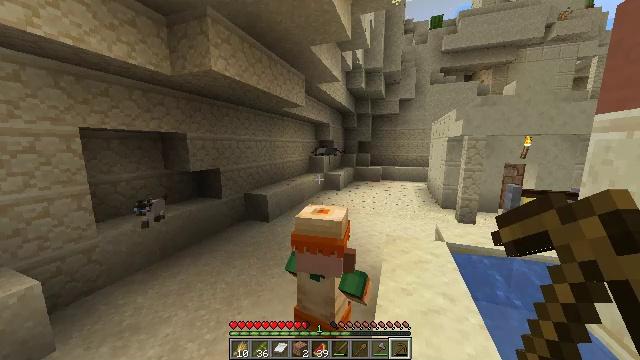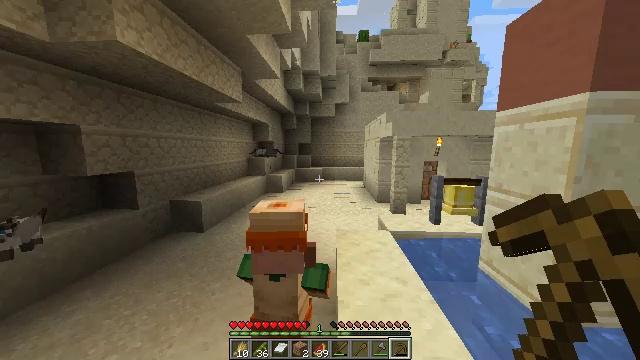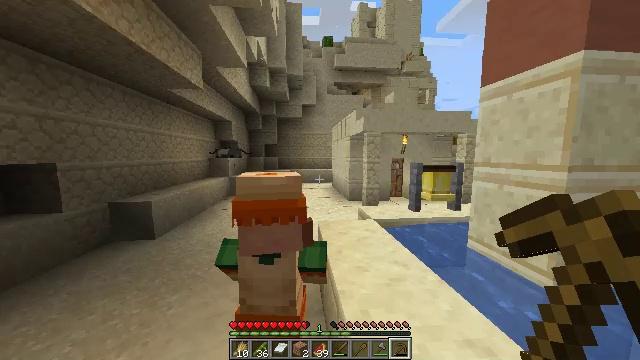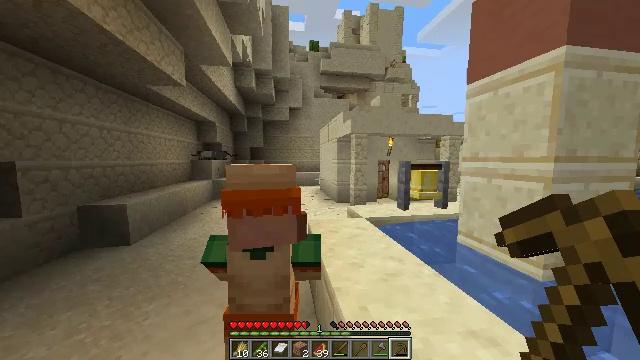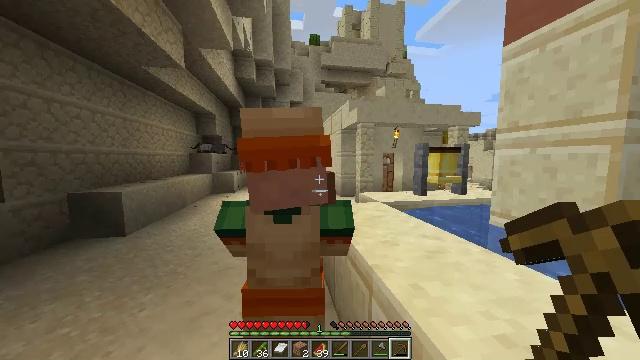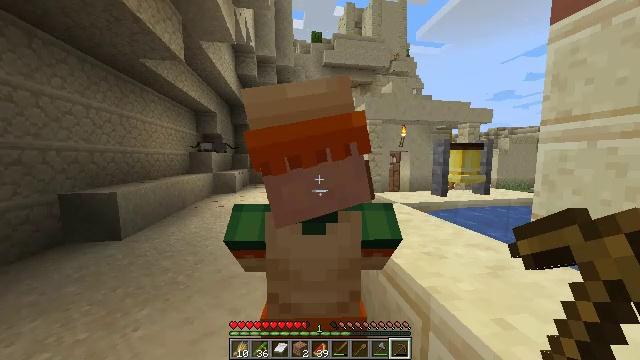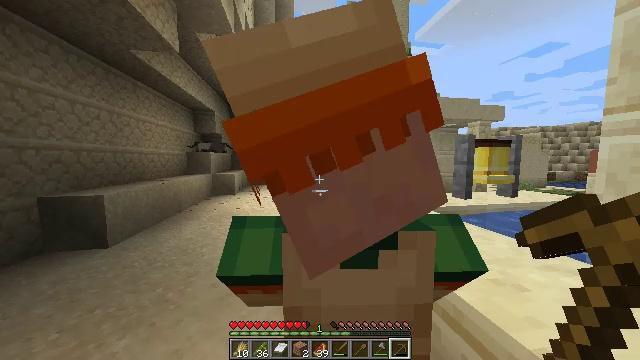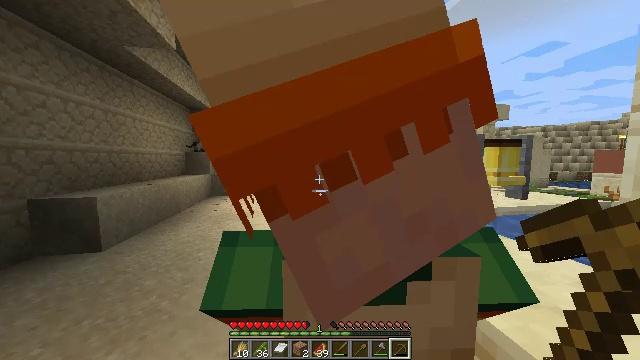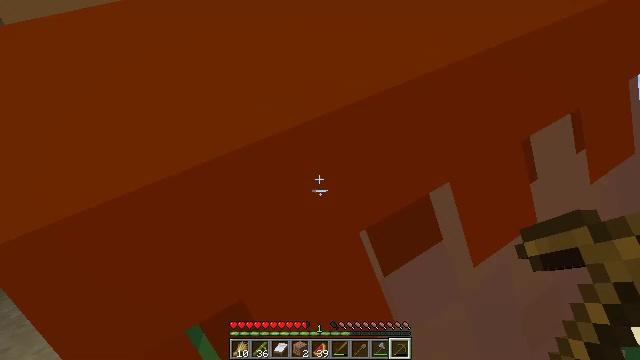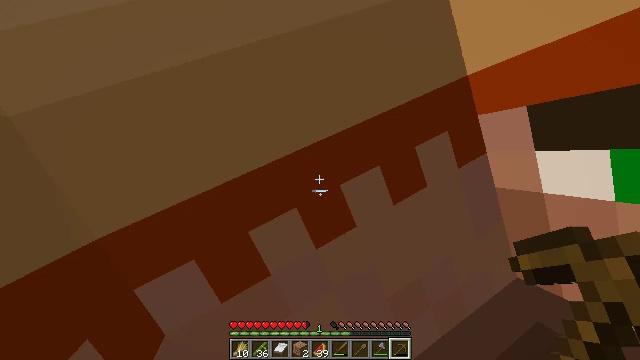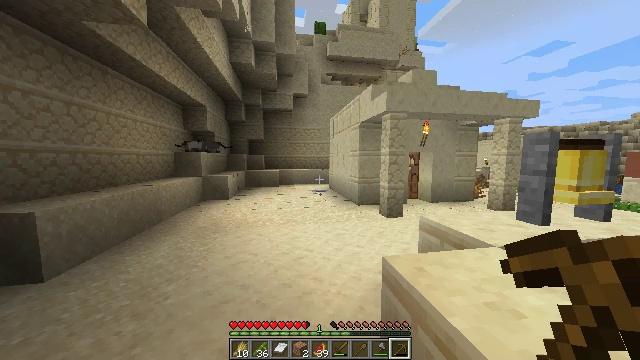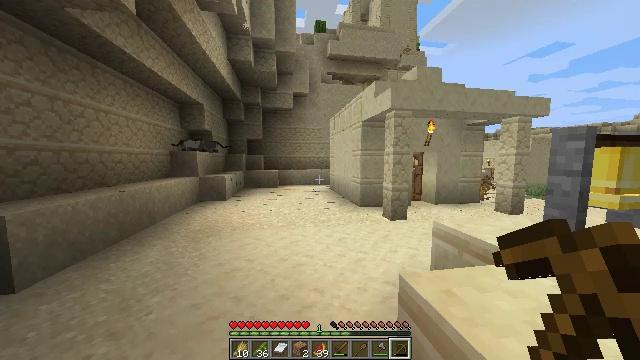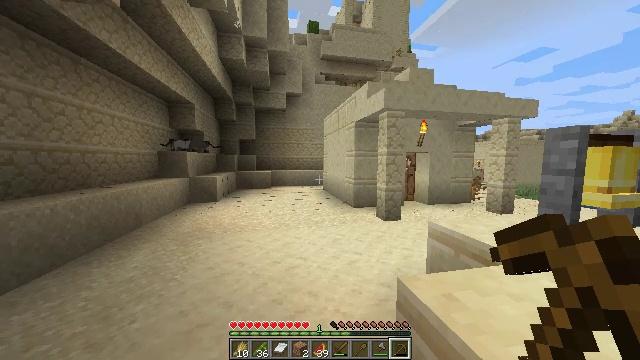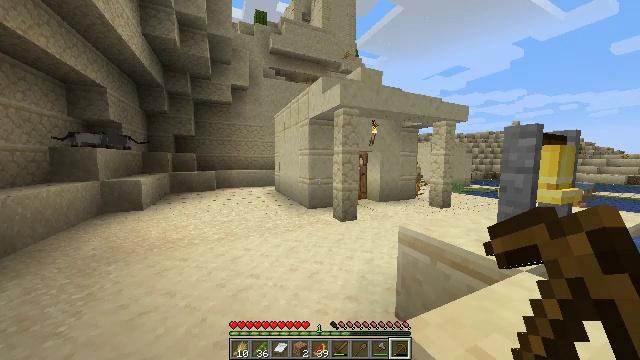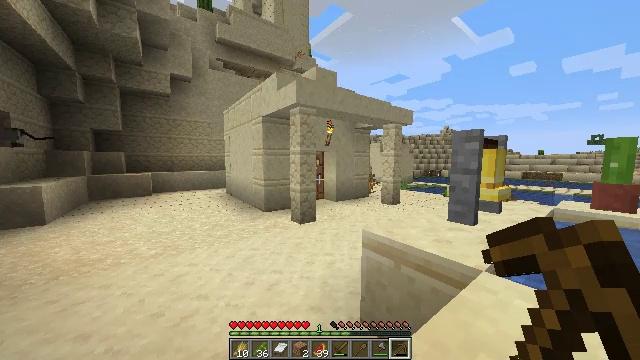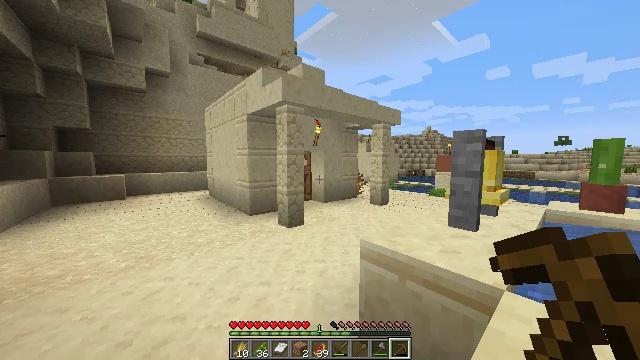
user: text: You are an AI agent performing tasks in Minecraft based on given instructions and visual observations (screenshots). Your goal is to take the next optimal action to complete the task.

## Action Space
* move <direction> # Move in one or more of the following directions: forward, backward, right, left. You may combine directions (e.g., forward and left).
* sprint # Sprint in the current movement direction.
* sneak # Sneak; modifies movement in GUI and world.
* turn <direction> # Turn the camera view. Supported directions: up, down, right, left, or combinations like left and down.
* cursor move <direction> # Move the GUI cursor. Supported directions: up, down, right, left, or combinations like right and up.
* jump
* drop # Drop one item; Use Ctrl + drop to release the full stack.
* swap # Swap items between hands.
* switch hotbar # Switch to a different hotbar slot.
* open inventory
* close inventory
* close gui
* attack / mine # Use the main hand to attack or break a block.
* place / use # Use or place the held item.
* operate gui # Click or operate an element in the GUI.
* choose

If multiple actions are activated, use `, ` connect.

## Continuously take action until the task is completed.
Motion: motion action
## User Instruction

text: Left-click to break the smooth sandstone slab.
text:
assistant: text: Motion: move forward, turn right
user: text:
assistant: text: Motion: move forward, sprint, turn right and up
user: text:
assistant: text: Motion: move forward, sprint, turn right and up
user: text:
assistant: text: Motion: move forward, sprint
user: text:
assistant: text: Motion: move forward, sprint
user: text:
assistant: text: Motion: move forward
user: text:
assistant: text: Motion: move forward
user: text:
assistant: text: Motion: move forward, sprint
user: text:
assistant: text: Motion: move forward, sprint
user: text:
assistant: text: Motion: move forward, sprint
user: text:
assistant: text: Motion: move forward
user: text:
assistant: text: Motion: move forward, turn right
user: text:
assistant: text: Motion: move forward, sprint, turn right
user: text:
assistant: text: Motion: move forward, sprint, turn right
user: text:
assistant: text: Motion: move forward, sprint, turn right
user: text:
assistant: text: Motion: move forward
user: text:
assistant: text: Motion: move forward
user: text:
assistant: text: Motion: move forward, turn right
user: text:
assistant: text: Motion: move forward, sprint, turn right
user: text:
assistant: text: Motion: move forward, sprint, turn right
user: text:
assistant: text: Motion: move forward, sprint, turn right
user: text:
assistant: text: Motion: move forward
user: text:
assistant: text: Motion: move forward
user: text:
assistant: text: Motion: move forward
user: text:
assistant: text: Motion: move forward, sprint
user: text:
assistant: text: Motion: move forward, sprint
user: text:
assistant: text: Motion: move forward, sprint
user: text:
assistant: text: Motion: move forward
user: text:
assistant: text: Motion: move forward
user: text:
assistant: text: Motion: move forward, turn left